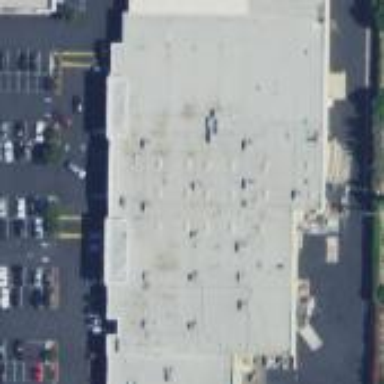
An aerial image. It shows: Retail building.